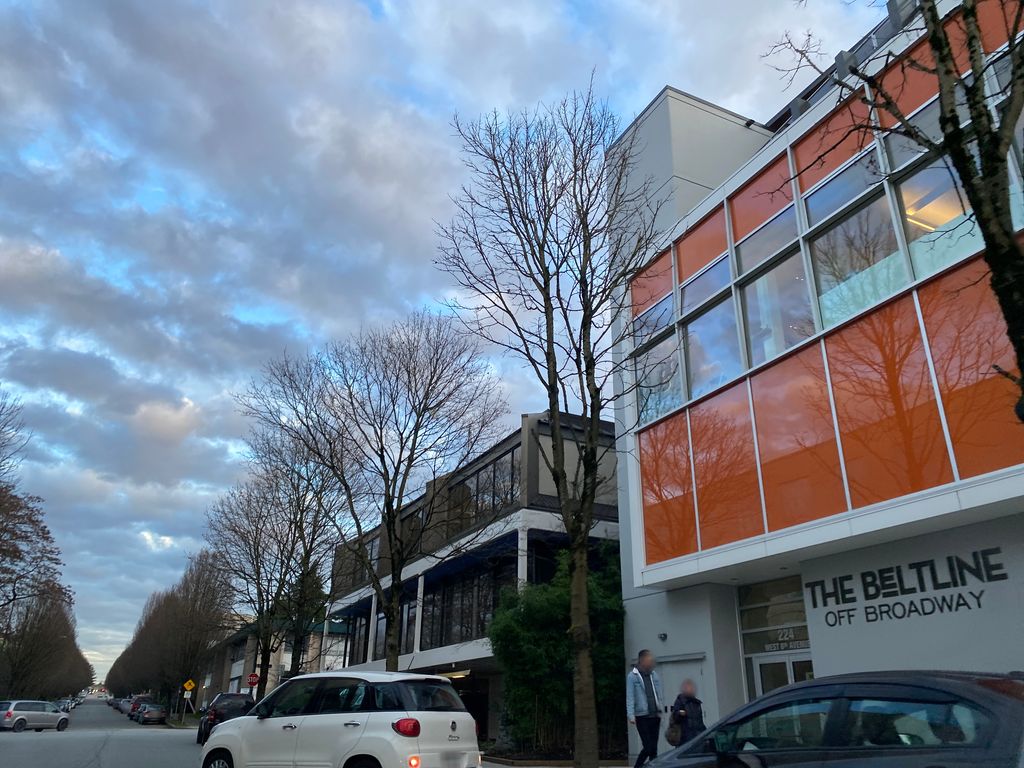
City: vancouver